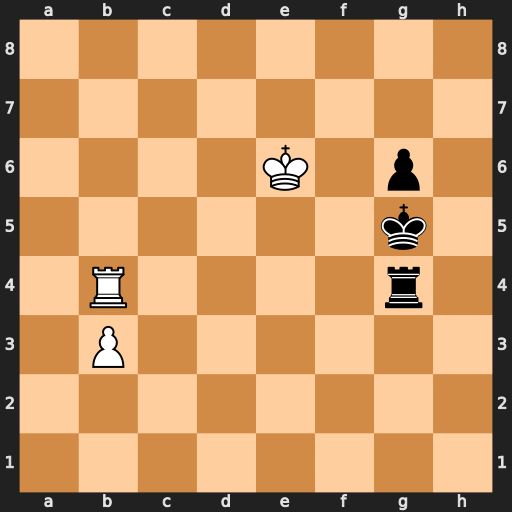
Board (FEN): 8/8/4K1p1/6k1/1R4r1/1P6/8/8
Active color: w
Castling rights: -
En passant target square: -
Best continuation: Rxg4+ Kxg4 b4 g5 b5 Kh3 b6 g4 b7 g3 b8=Q